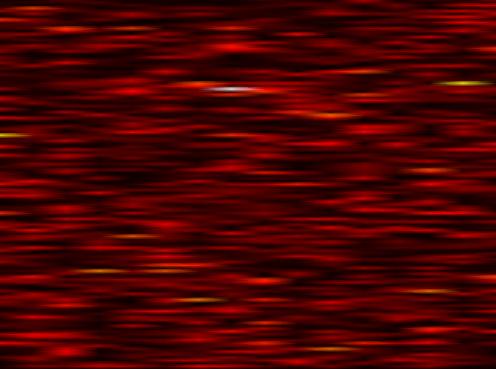
Label: WOLA